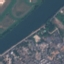
Label: River